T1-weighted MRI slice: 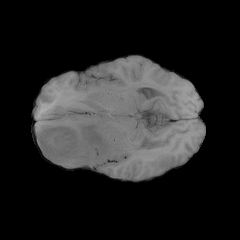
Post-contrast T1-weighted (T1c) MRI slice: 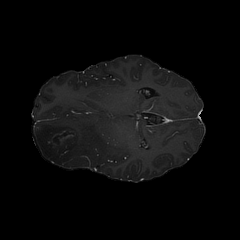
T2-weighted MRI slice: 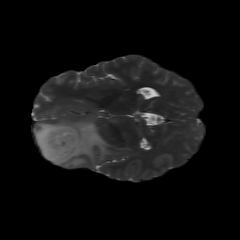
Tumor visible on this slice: yes